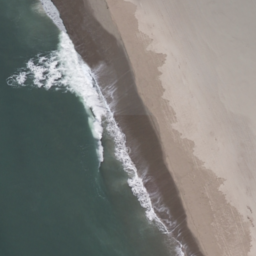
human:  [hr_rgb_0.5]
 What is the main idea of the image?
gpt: beach